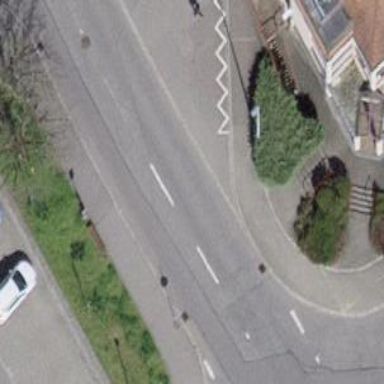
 featuring sidewalks on both sides and shared lane for cyclists."